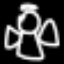
Label: angel